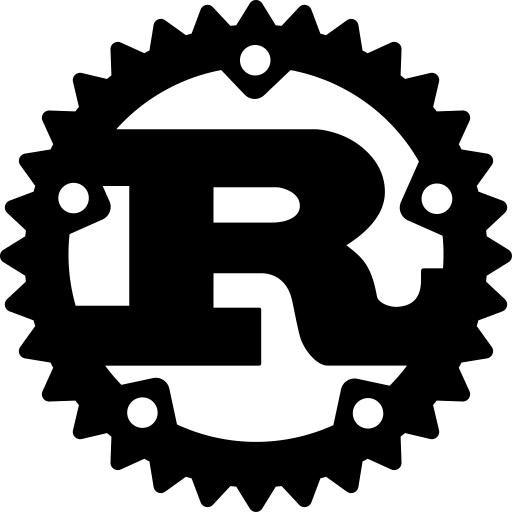
Tags: icon, FontAwesome, fa-icon, brand, rust